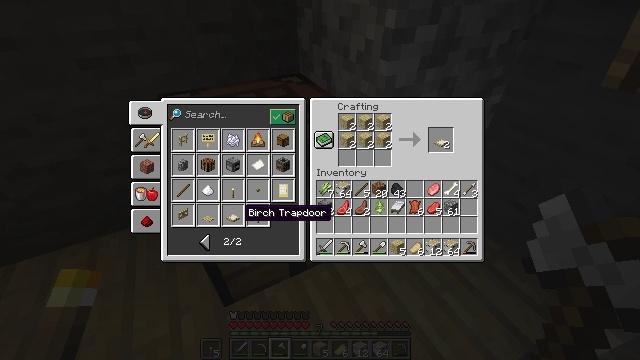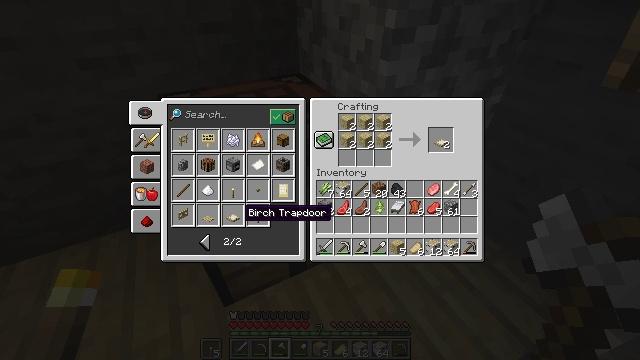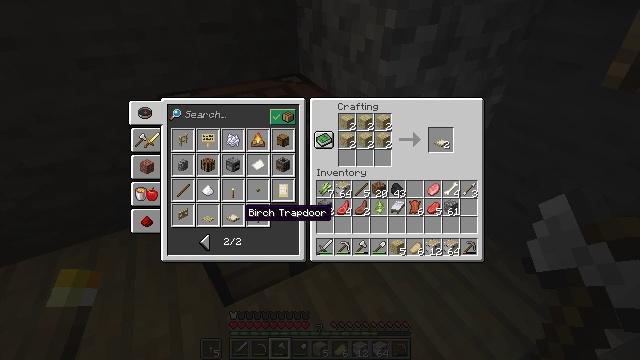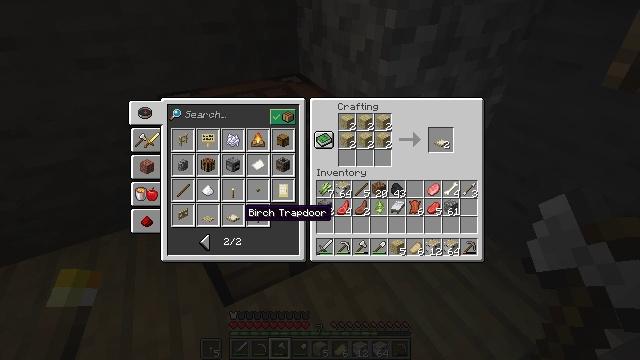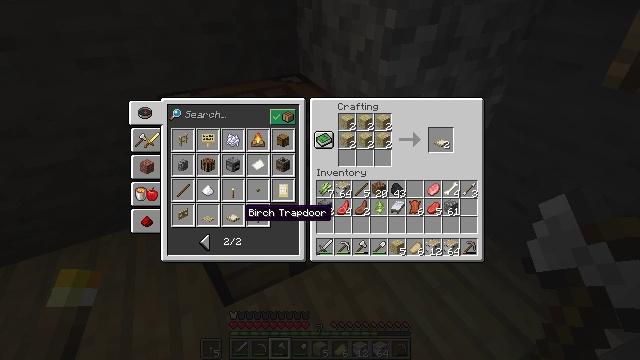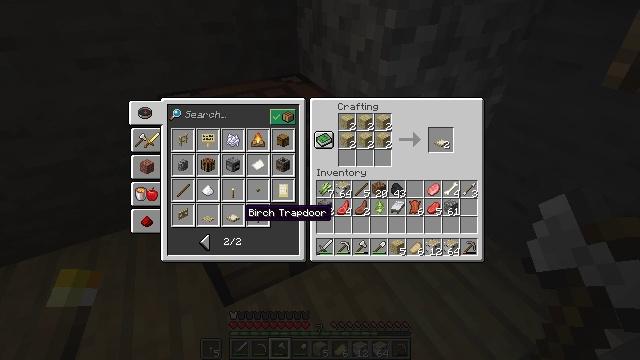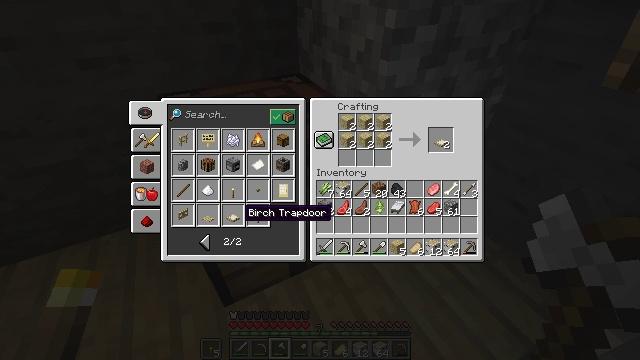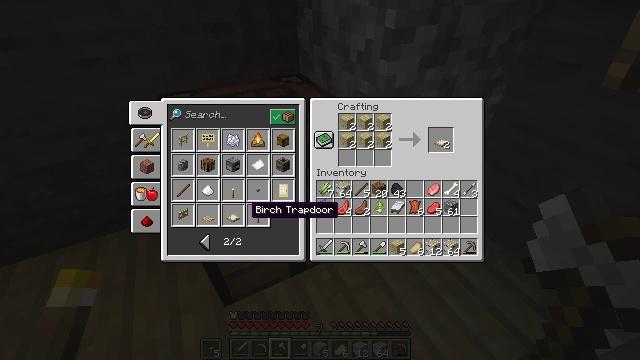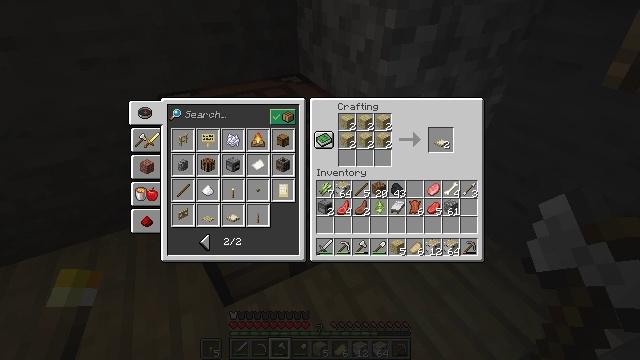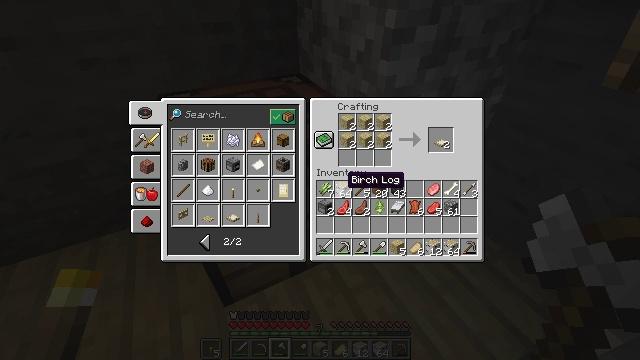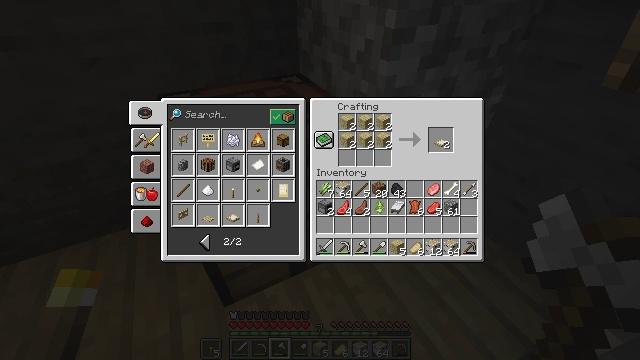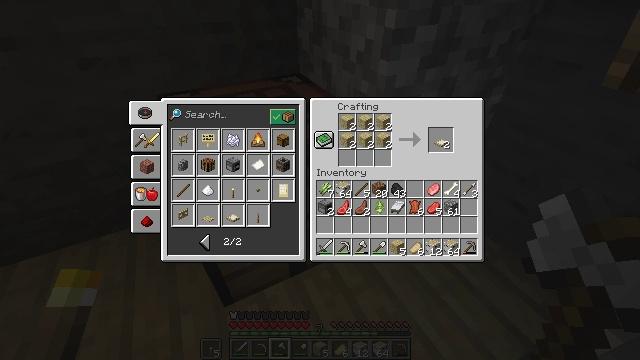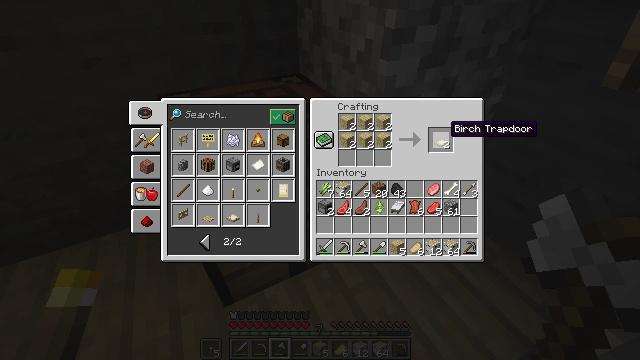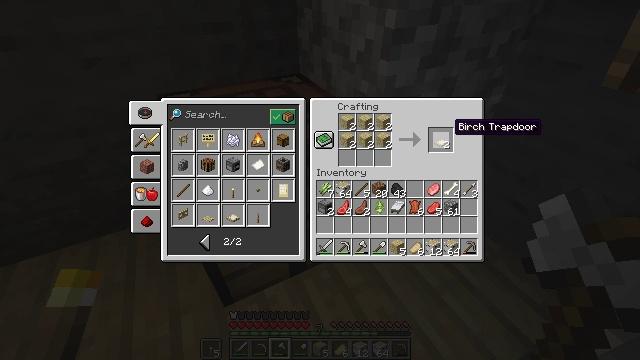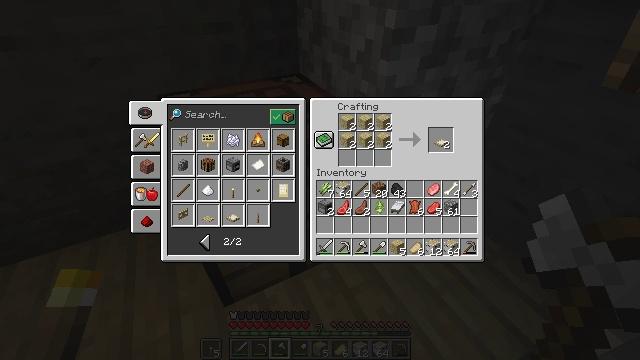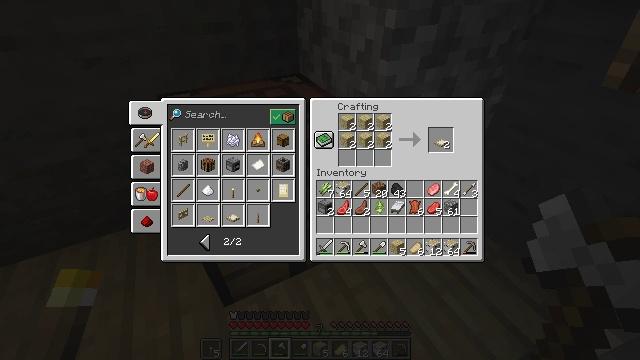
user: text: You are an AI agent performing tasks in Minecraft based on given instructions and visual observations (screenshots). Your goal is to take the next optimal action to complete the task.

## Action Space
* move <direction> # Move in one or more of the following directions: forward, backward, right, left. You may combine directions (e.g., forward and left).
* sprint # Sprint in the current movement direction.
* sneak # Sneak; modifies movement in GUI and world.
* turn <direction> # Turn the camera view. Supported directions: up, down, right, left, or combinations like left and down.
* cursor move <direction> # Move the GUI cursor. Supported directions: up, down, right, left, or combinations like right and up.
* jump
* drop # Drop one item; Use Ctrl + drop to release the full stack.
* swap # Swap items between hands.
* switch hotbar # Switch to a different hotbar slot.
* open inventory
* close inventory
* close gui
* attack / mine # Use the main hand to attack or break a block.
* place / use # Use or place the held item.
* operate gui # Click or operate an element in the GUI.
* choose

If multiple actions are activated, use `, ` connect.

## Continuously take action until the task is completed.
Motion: motion action
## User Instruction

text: Take birch planks to craft a birch trapdoor.
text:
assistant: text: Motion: operate gui
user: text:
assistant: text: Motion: operate gui
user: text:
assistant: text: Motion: operate gui
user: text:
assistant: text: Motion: no_op
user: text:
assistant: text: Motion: no_op
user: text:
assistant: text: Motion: no_op
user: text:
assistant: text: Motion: cursor move right
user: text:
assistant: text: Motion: cursor move right and up
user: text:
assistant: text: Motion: cursor move right and up
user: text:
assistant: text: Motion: cursor move right and up
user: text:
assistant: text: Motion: cursor move right and up
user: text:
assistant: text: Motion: cursor move right and up
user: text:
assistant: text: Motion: no_op
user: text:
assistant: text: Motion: no_op
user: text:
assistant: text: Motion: no_op
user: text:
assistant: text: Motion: sneak
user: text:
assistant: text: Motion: sneak
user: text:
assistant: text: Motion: sneak, cursor move left
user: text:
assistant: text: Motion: sneak
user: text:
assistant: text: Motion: sneak
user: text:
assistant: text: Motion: sneak
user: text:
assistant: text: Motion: sneak, operate gui
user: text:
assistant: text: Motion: sneak, operate gui
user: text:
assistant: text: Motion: sneak
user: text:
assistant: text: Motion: sneak
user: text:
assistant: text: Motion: sneak
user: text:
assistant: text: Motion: sneak